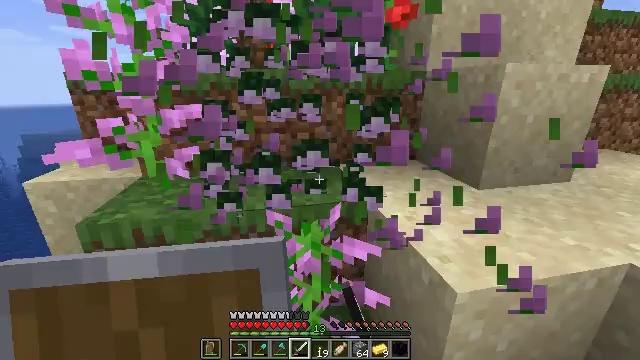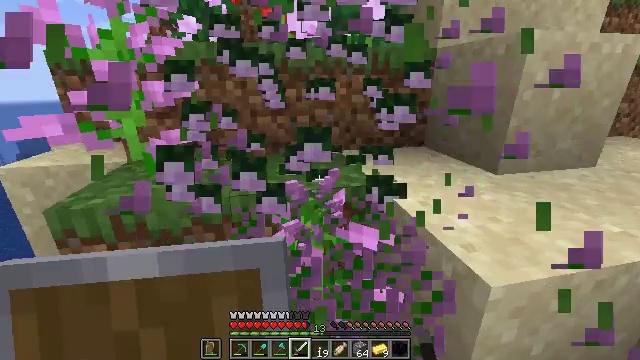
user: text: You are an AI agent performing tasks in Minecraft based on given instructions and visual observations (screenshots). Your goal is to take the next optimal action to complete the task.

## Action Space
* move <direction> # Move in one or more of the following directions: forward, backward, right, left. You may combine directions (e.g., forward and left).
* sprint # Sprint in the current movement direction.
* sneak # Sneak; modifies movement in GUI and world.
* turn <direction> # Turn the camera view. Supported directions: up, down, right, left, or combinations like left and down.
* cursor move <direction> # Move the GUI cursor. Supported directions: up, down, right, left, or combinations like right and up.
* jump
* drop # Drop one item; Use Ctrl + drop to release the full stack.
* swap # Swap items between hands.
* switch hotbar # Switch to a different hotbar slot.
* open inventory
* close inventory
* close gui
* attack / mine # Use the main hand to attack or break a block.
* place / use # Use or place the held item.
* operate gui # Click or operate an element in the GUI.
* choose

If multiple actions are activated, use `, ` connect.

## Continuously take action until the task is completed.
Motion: motion action
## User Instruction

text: Harvest the peony for decoration.
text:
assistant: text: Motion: no_op
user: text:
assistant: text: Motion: no_op